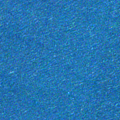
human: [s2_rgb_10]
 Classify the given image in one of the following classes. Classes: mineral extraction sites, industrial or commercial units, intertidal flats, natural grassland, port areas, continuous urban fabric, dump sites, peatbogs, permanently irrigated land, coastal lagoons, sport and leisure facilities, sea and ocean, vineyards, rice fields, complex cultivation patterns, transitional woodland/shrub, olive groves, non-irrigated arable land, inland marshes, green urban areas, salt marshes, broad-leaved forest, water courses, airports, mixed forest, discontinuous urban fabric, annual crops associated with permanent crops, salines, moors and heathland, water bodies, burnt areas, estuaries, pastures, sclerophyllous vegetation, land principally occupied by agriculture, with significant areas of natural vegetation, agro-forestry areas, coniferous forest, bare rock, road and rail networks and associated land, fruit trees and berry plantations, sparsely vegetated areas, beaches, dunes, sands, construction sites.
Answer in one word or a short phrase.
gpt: sea and ocean